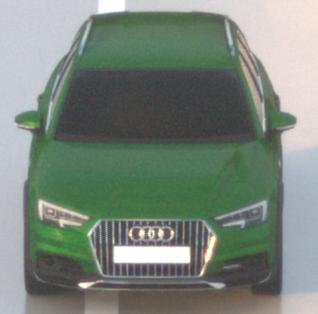
Make: Audi
Model: A4 Allroad 45 TFSI
Detailed model: A4 (B9) allroad
Model produced from: 2019/02
Model produced until: 2019/05
Doors: 5
Color: green
Road condition: wet road
Daytime: sunrise or sunset
Contrast: low contrast